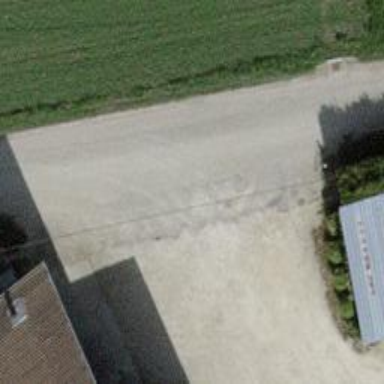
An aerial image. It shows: Unpaved driveway serving as service road.